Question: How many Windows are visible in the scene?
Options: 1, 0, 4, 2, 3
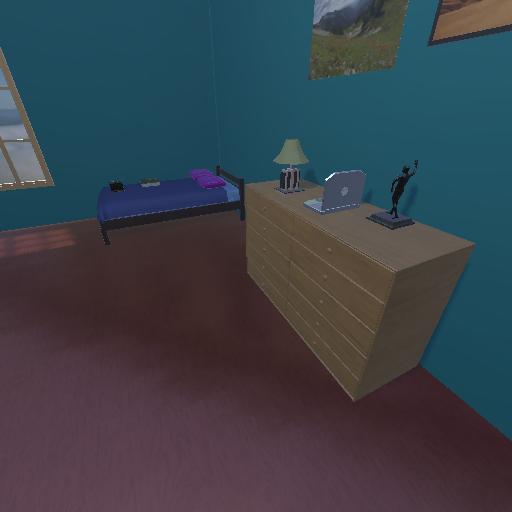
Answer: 1